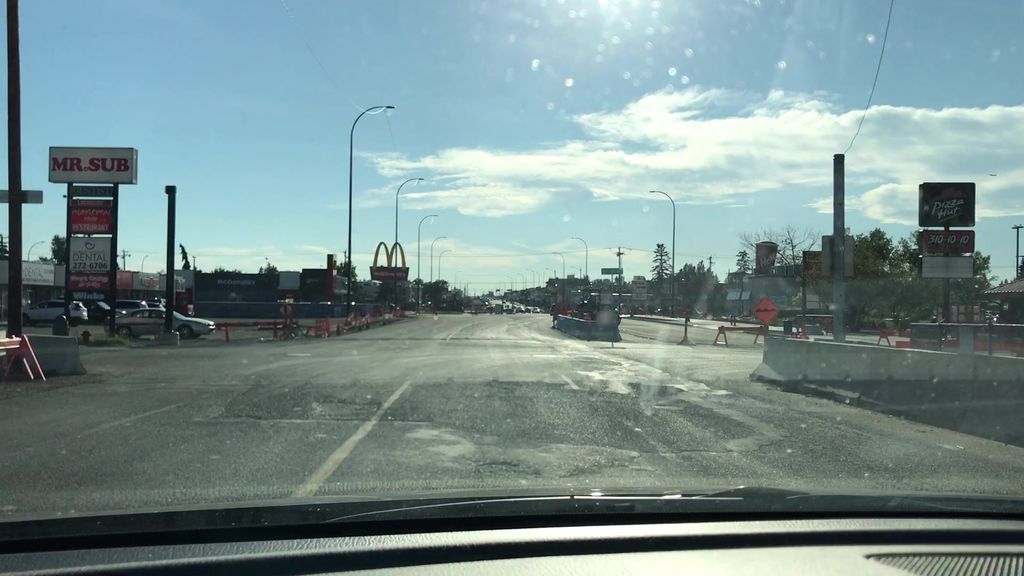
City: calgary